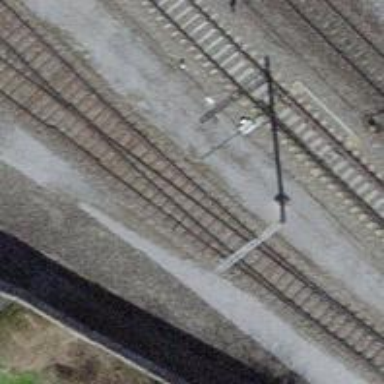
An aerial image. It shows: Electrified rail siding with contact line.